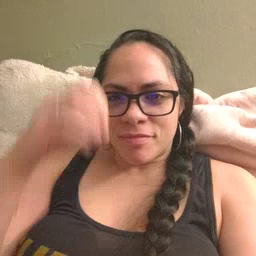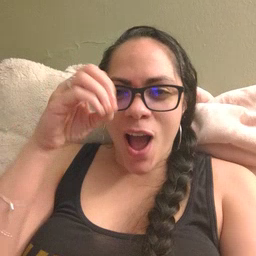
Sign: owl